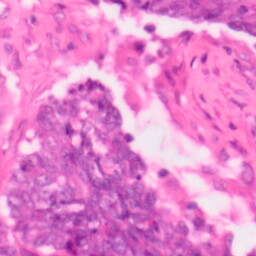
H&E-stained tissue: Colon